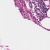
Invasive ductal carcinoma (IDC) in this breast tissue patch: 0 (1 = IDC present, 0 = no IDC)